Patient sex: M
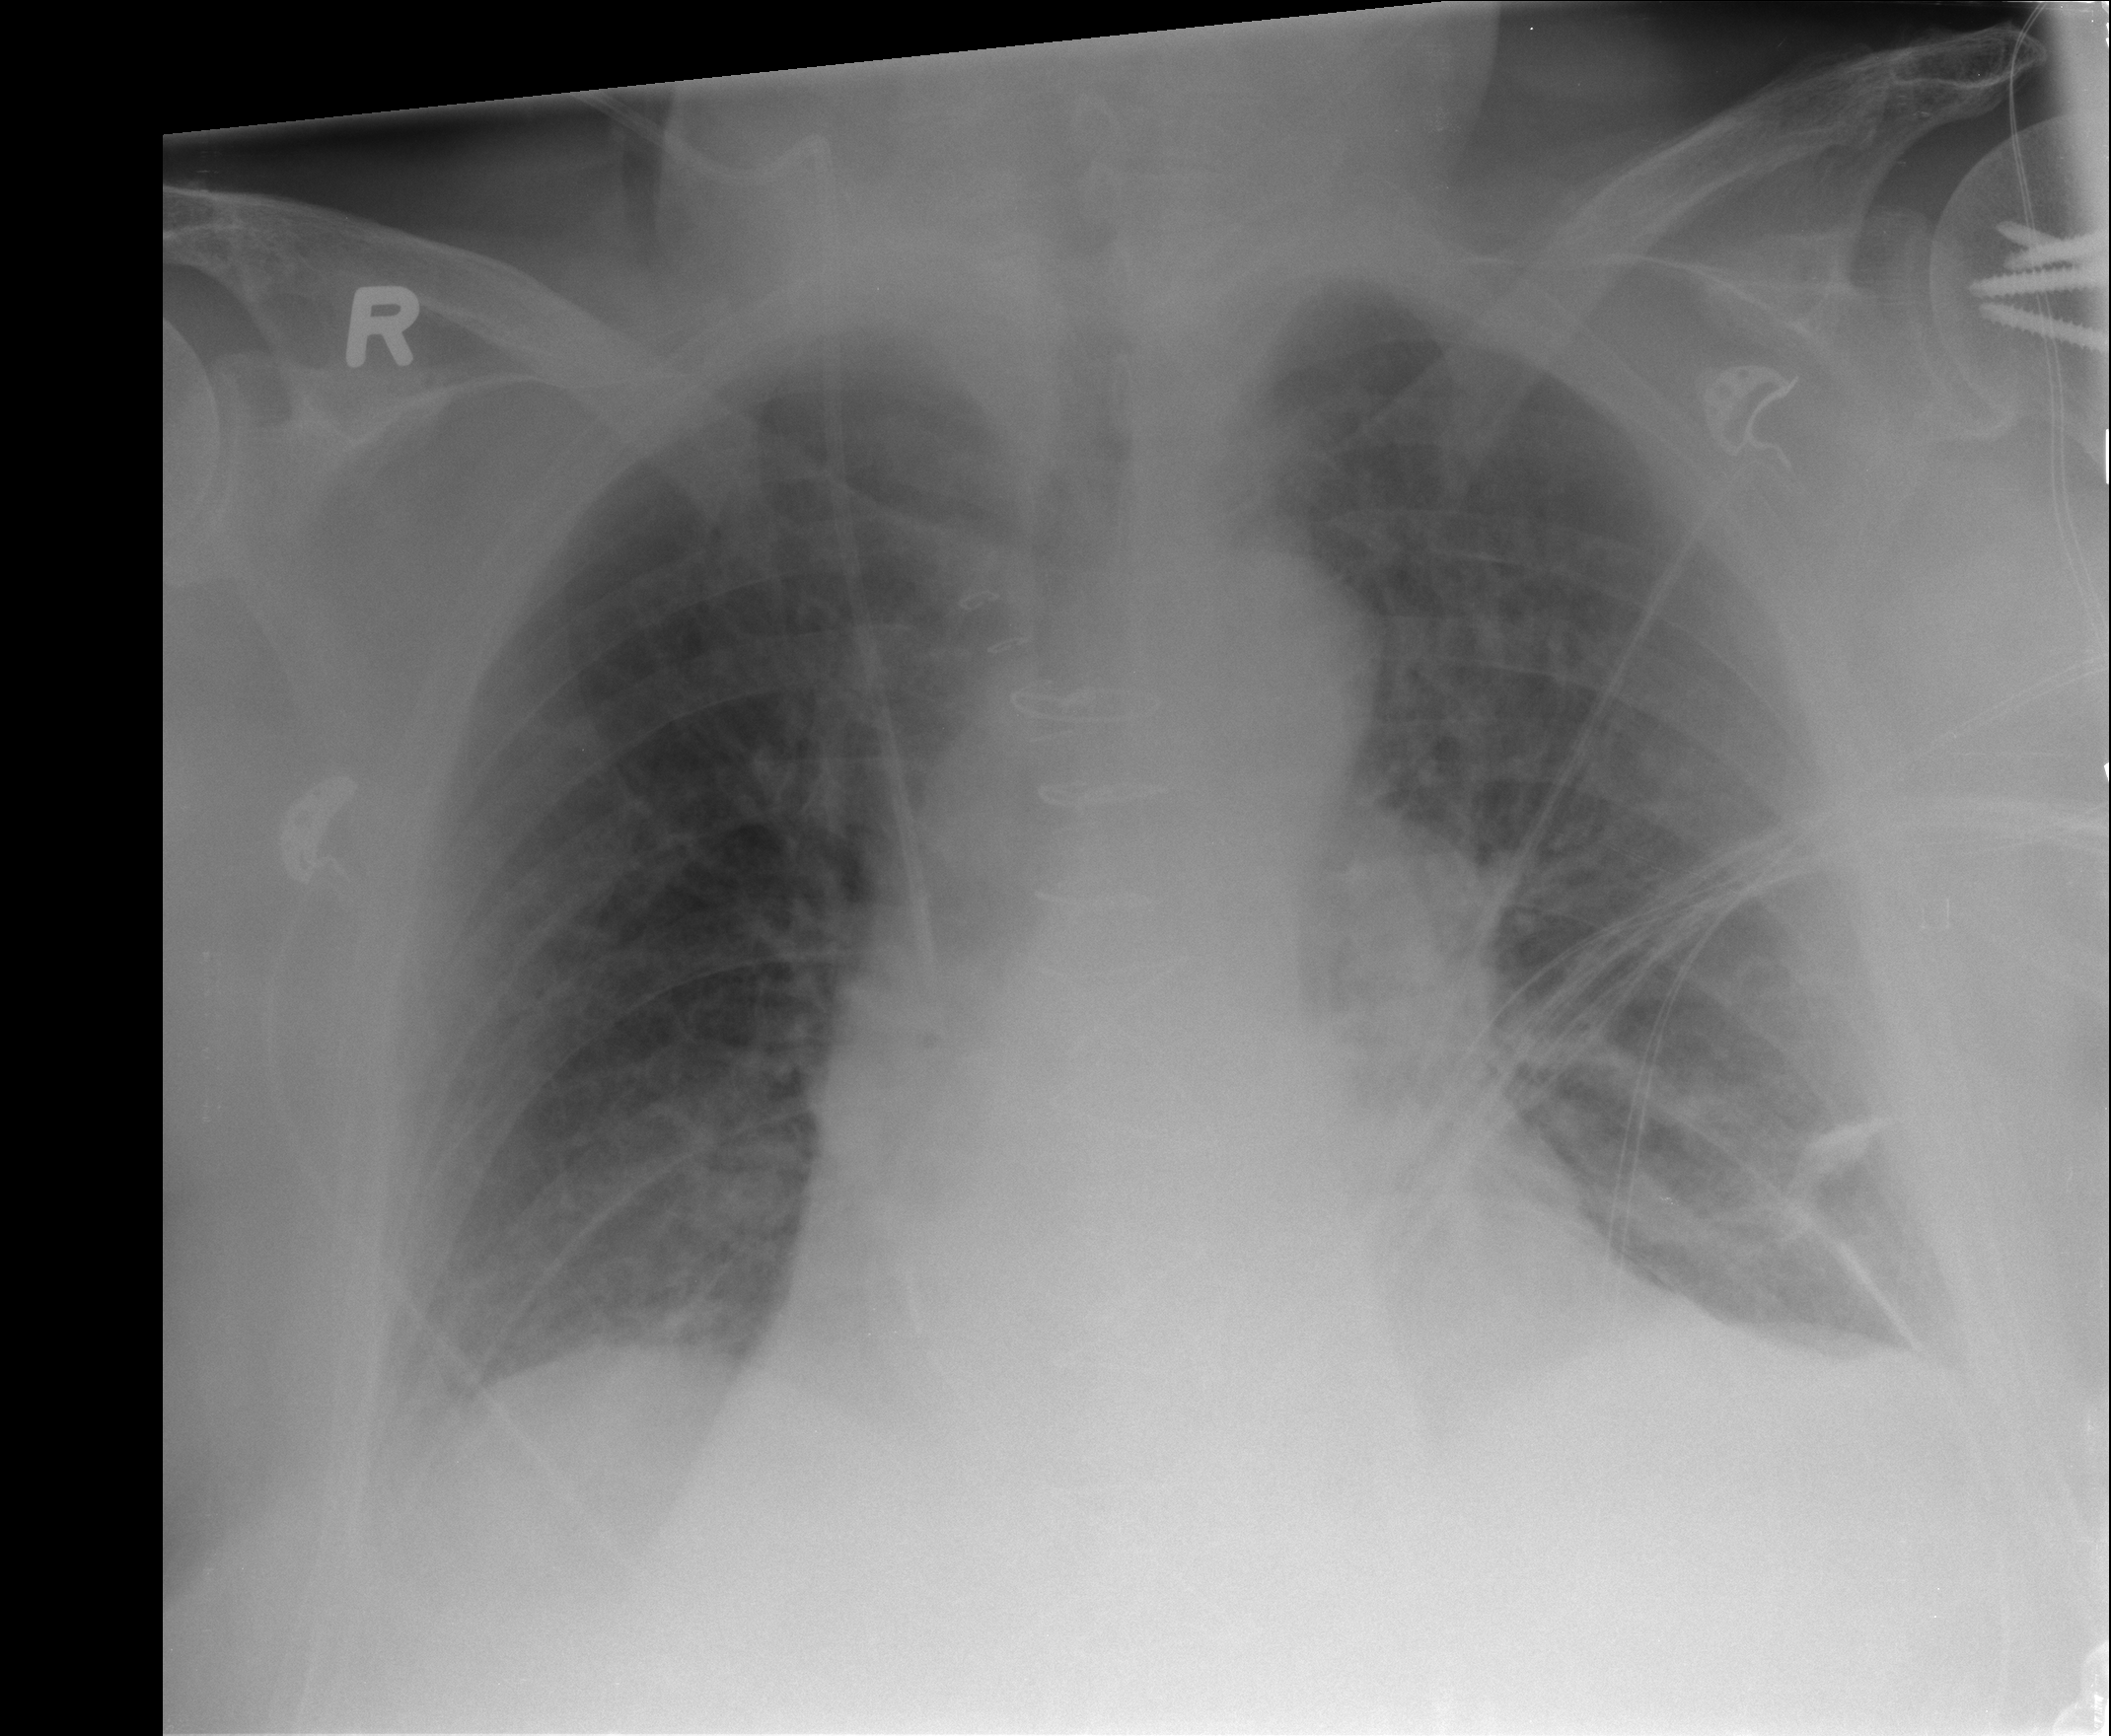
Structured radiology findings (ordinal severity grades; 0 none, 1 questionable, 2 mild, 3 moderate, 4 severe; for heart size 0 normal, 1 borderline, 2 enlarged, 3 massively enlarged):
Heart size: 2
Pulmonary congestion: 2
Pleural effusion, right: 2
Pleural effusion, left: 2
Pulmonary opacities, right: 0
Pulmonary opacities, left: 0
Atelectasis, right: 2
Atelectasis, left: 2